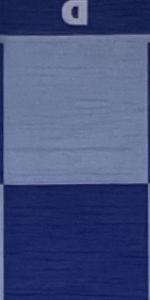
Label: Empty